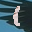
Label: 1